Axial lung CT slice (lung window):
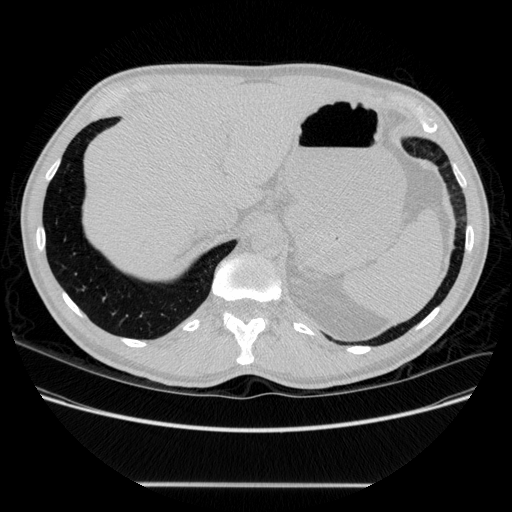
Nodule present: no